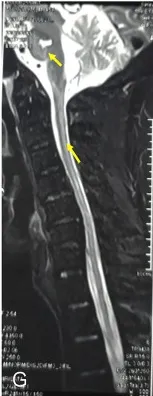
(A-G) show the MRI by a decreased signal on the T1 sequence and increased signal intensity on the T2/FLAIR sequance showed a of the bilateral basal, certain ovale, frontal lobe, and parietal lobe, and F shows increased signal on the T2 sequence showed a of ganglia cervical cord.
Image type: radiology (mri)